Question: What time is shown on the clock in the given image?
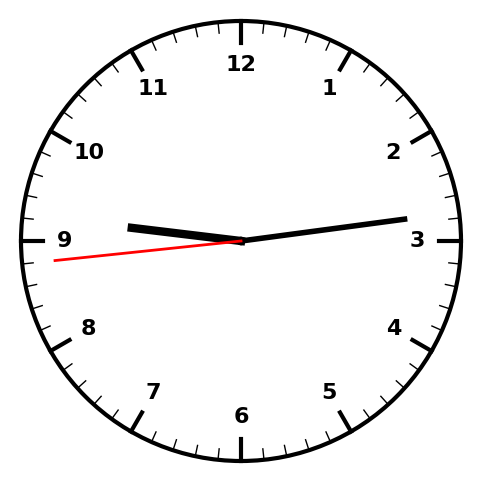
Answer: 09:13:44